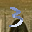
Label: 3